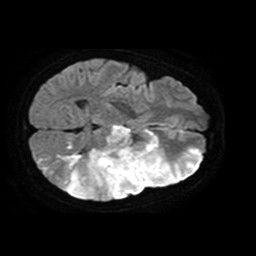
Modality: TRACE
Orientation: axial
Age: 41
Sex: female
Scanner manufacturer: philips
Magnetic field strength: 1.5 T
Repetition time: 3.55 s
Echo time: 0.09411 s